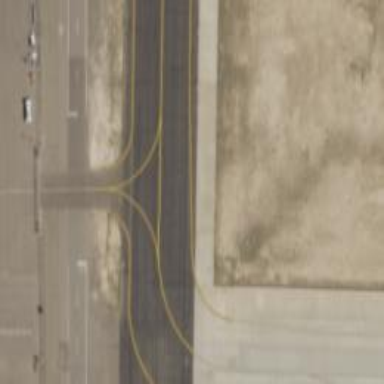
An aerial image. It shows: View of taxiway at the airport.